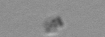
Label: detritus